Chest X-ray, PA view. Patient: 69 years old, sex F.
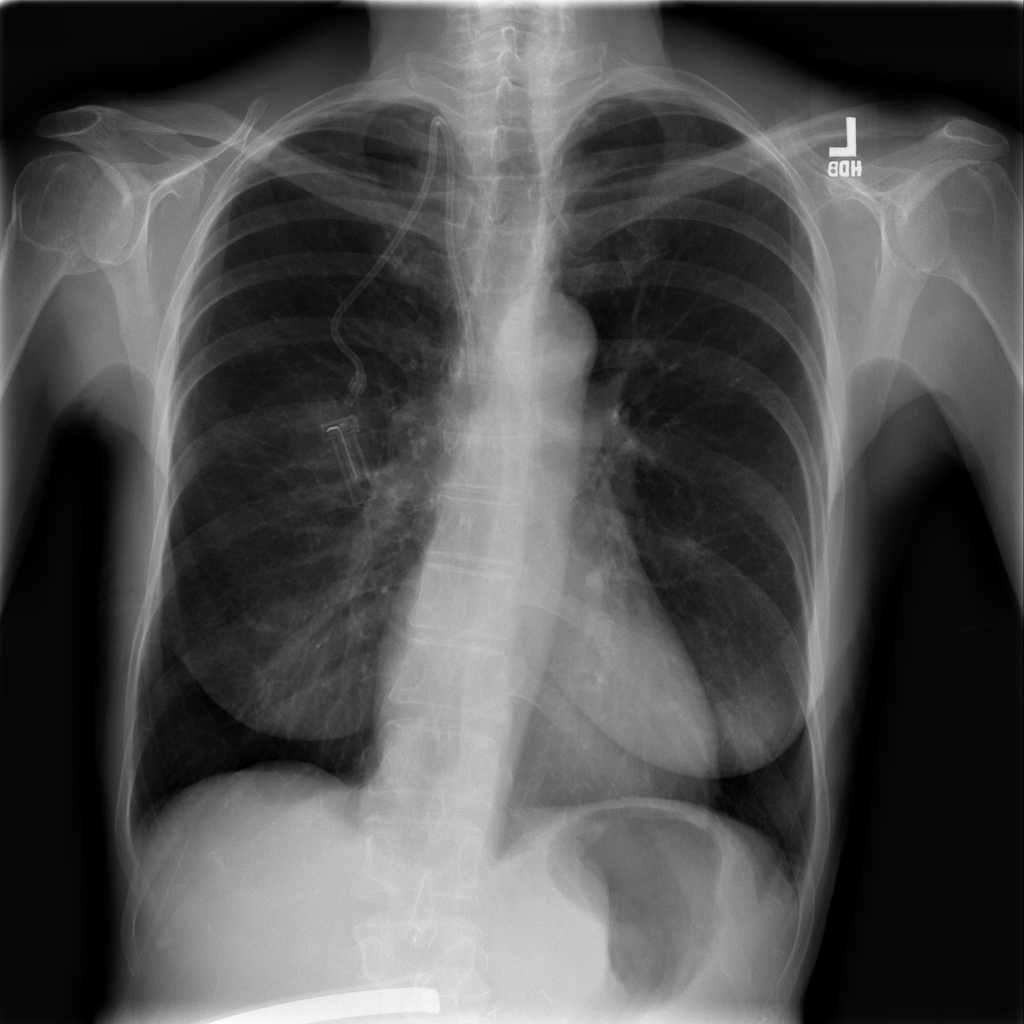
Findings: Infiltration